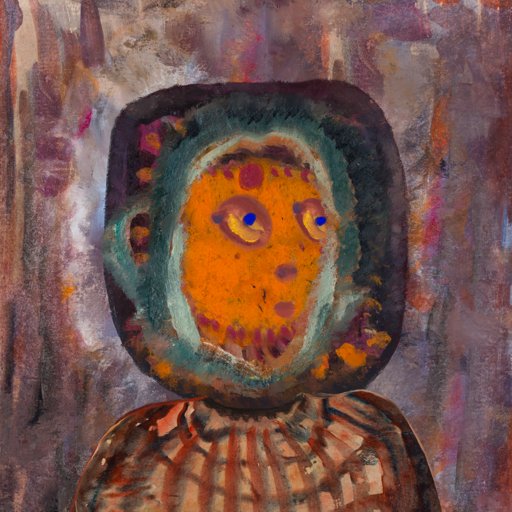
Background: Hypocrite, Head And Neck Side: Doll_w_Hair, Face Side: Mother_And_Son_Son, Bust: Orphan, Hair Side: Boggyland, Head Accessory: Blank, Second Necklace: Blank, Necklace: Blank, Baby: Blank